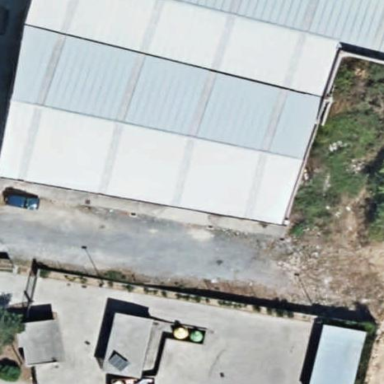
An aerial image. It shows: Warehouse building.